Interaction volume radius: 5 \u00c5
Interaction volume height: 10 \u00c5
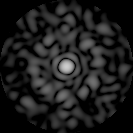
Disorder parameter: 0.8556